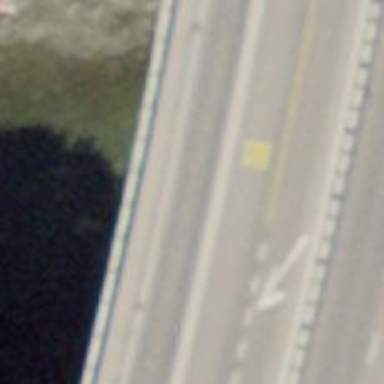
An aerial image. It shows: Asphalt surface bridge on motorway link.